Question: I am creating a Context Menu Strip once a Rich Text Box is right clicked. There are 2 options, one to change the font and one to change the background color. However, once I click one of the menu options, the Context Menu Strip doesn't close and overlays dialogs that are displayed. I know I can make it "global" and force it to close, but I would rather not. What is the best way to handle this?
'''
// If the console is right clicked then show font options
private void rtb_console_MouseUp(object sender, MouseEventArgs e)
{
if (e.Button == System.Windows.Forms.MouseButtons.Right)
{
ContextMenuStrip menu = new ContextMenuStrip();
menu.Items.Add("Change Font");
menu.Items.Add("Change Background Color");
menu.Show(this, new Point(e.X, e.Y));
menu.ItemClicked += new ToolStripItemClickedEventHandler(menu_ItemClicked_ChangeFont);
}
}
// Determine whether to change the font or the font background color
void menu_ItemClicked_ChangeFont(object sender, ToolStripItemClickedEventArgs e)
{
Application.DoEvents(); // Read that this might help, but it doesn't
if (e.ClickedItem.Text == "Change Font")
{
FontDialog font = new FontDialog();
font.ShowColor = true;
font.Font = rtb_console.Font;
font.Color = rtb_console.ForeColor;
if (font.ShowDialog() == System.Windows.Forms.DialogResult.OK)
{
rtb_console.Font = font.Font;
rtb_console.ForeColor = font.Color;
}
}
else if (e.ClickedItem.Text == "Change Background Color")
{
ColorDialog color = new ColorDialog();
color.Color = rtb_console.BackColor;
if (color.ShowDialog() == System.Windows.Forms.DialogResult.OK)
{
rtb_console.BackColor = color.Color;
}
}
}
'''
So this is what happens:

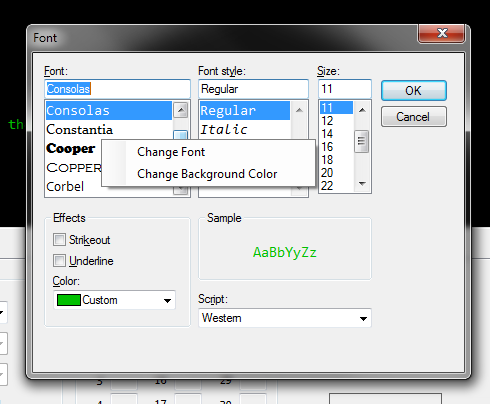
Answer: You don't want to create the 'ContextMenuStrip' and show it manually each time. The better way to do this is to create the 'ContextMenuStrip' once. Then assign it for the 'RichTextBox' by assigning it to the 'ContextMenuStrip' property of the 'RichTextBox'. Doing this, you will no longer need to manually launch the 'ContextMenuStrip' everytime a user clicks on it. It will occur automagically. It will also hide itself automagically in the way you would expect upon clicking on it.
Do this once and then remove your event handler for the MouseUp event:
'''
ContextMenuStrip menu = new ContextMenuStrip();
menu.Items.Add("Change Font");
menu.Items.Add("Change Background Color");
menu.ItemClicked += new ToolStripItemClickedEventHandler(menu_ItemClicked_ChangeFont);
rtb_console.ContextStripMenu = menu;
'''
Also, please please please don't use 'Application.DoEvents();' to try and force the UI to update itself. <URL>', you are doing something wrong and should considering changing your approach.
One thing you may also consider doing, but it is really just a matter of preference... If you are using Visual Studio, consider creating you 'ContextMenuStrip' in the designer. That way, you can add your items, icons, and individual callbacks for each item very easily and visually. Just something I like to do out of pure personal preference.